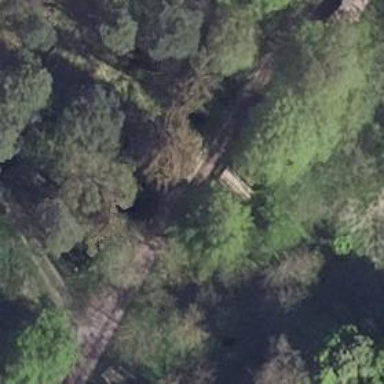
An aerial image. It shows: Spur service railway with historic significance.